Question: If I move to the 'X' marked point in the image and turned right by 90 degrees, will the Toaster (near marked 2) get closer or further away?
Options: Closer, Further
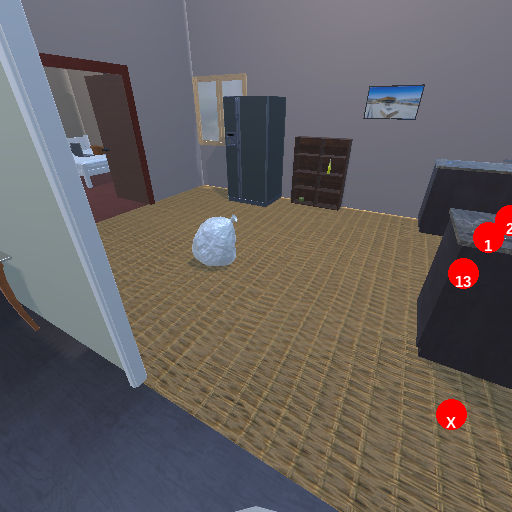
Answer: Closer